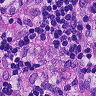
Metastatic tissue present: yes